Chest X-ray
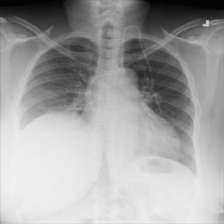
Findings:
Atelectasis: negative
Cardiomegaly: negative
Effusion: negative
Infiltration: negative
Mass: negative
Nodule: negative
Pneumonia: negative
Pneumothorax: negative
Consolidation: negative
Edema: negative
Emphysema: negative
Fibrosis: negative
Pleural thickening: negative
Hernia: negative